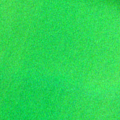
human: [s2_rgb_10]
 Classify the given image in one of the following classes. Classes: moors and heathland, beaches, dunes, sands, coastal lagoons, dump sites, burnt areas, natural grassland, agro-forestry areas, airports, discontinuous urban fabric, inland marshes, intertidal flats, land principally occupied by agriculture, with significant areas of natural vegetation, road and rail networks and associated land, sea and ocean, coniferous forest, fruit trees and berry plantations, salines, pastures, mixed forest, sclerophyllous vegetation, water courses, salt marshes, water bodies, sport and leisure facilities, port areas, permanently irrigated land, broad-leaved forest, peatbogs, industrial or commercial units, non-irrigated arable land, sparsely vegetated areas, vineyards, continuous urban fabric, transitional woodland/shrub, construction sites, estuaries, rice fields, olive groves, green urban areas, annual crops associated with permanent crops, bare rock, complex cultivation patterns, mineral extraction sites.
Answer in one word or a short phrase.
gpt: sea and ocean